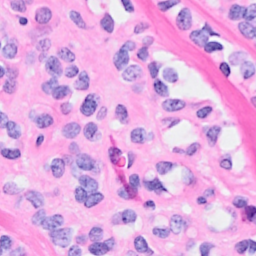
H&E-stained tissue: Breast